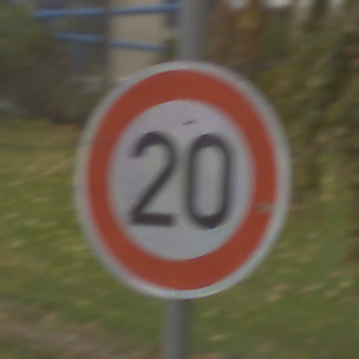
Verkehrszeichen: Geschwindigkeit20
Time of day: MorningAfternoon
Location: Outdoor (Nature)
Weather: Overcast
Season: Autumn
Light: Natural